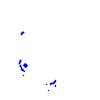
Particle: proton